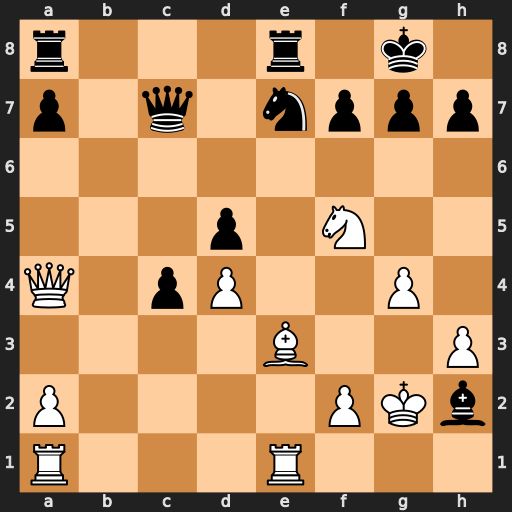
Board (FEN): r3r1k1/p1q1nppp/8/3p1N2/Q1pP2P1/4B2P/P4PKb/R3R3
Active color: w
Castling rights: -
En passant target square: -
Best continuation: Bd2 Bd6 Ba5